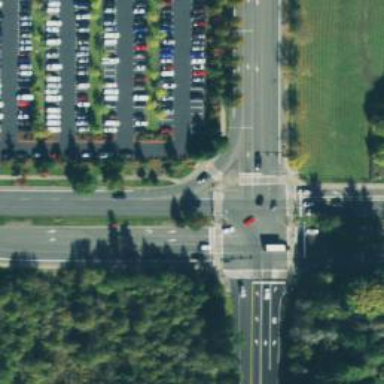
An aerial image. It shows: Tertiary_link road with asphalt surface.